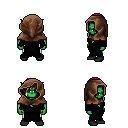
a pixel art fantasy rpg character, male body template, orc, green skin, gray robe, white pants, pink long bangs hairstyle, cloth hood, black shoes, four views (front, back, left, right), 2x2 character sprite sheet, small pixel art, hard edges, no anti-aliasing